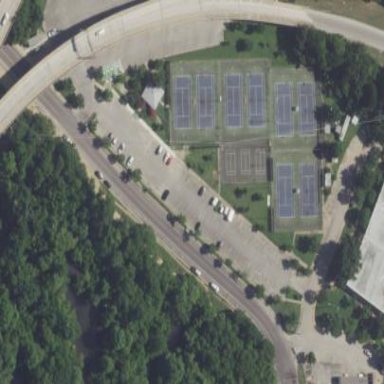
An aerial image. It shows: Sports centre featuring tennis facilities.